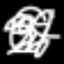
Label: squiggle